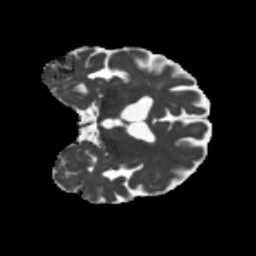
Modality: MD
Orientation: coronal
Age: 68
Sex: male
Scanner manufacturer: siemens
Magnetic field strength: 3 T
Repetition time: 5.25 s
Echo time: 0.08 s